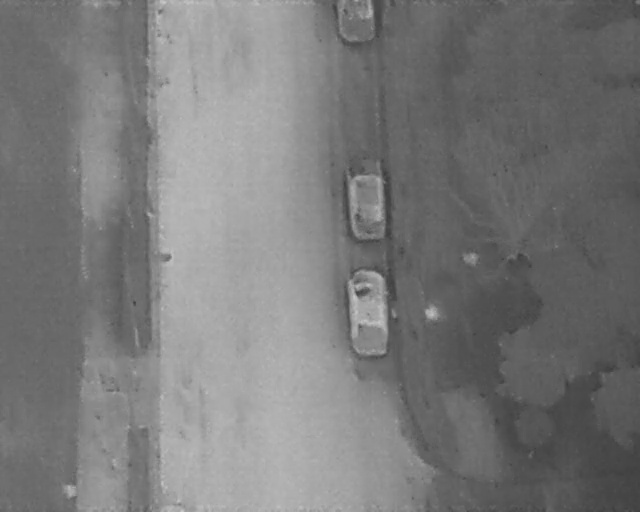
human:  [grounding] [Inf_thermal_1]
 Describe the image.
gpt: In the satellite image, there is  <ref>1 medium car </ref> <box>[[52, 0, 59, 8, 2]]</box> located at top,  <ref>2 large car </ref> <box>[[50, 34, 63, 43, 2], [50, 56, 65, 65, 177]]</box> located at center.